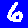
Digit: 6